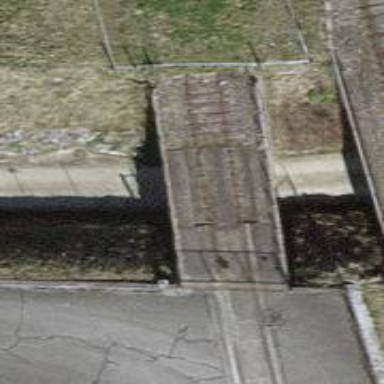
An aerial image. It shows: Disused railway with one track. It has spur service and electrified contact line.